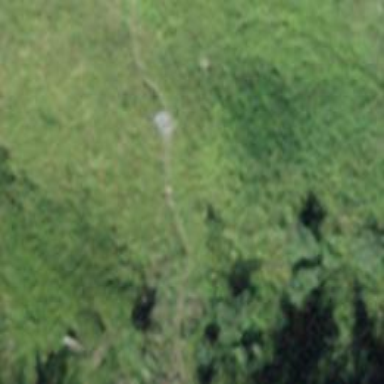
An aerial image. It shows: Path.